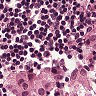
Metastatic tissue present: yes